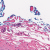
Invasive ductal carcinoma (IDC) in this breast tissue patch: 0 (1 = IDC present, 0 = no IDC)